Interaction volume radius: 10 \u00c5
Interaction volume height: 25 \u00c5
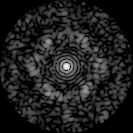
Disorder parameter: 0.7328